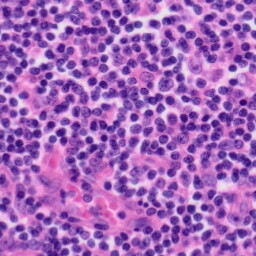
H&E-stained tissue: Tonsil